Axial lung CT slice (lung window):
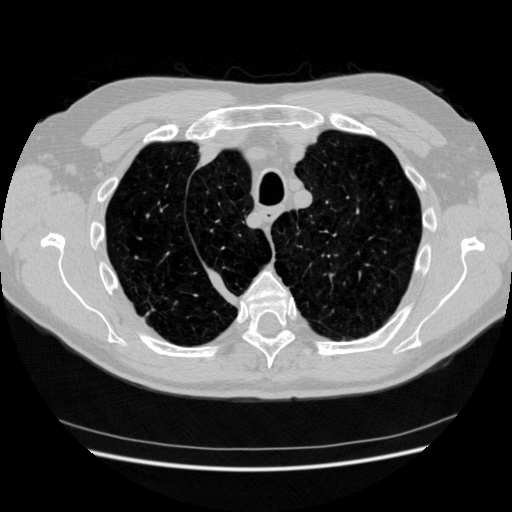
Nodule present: no